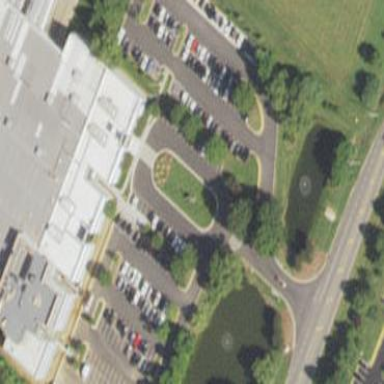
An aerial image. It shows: Parking area with asphalt surface.